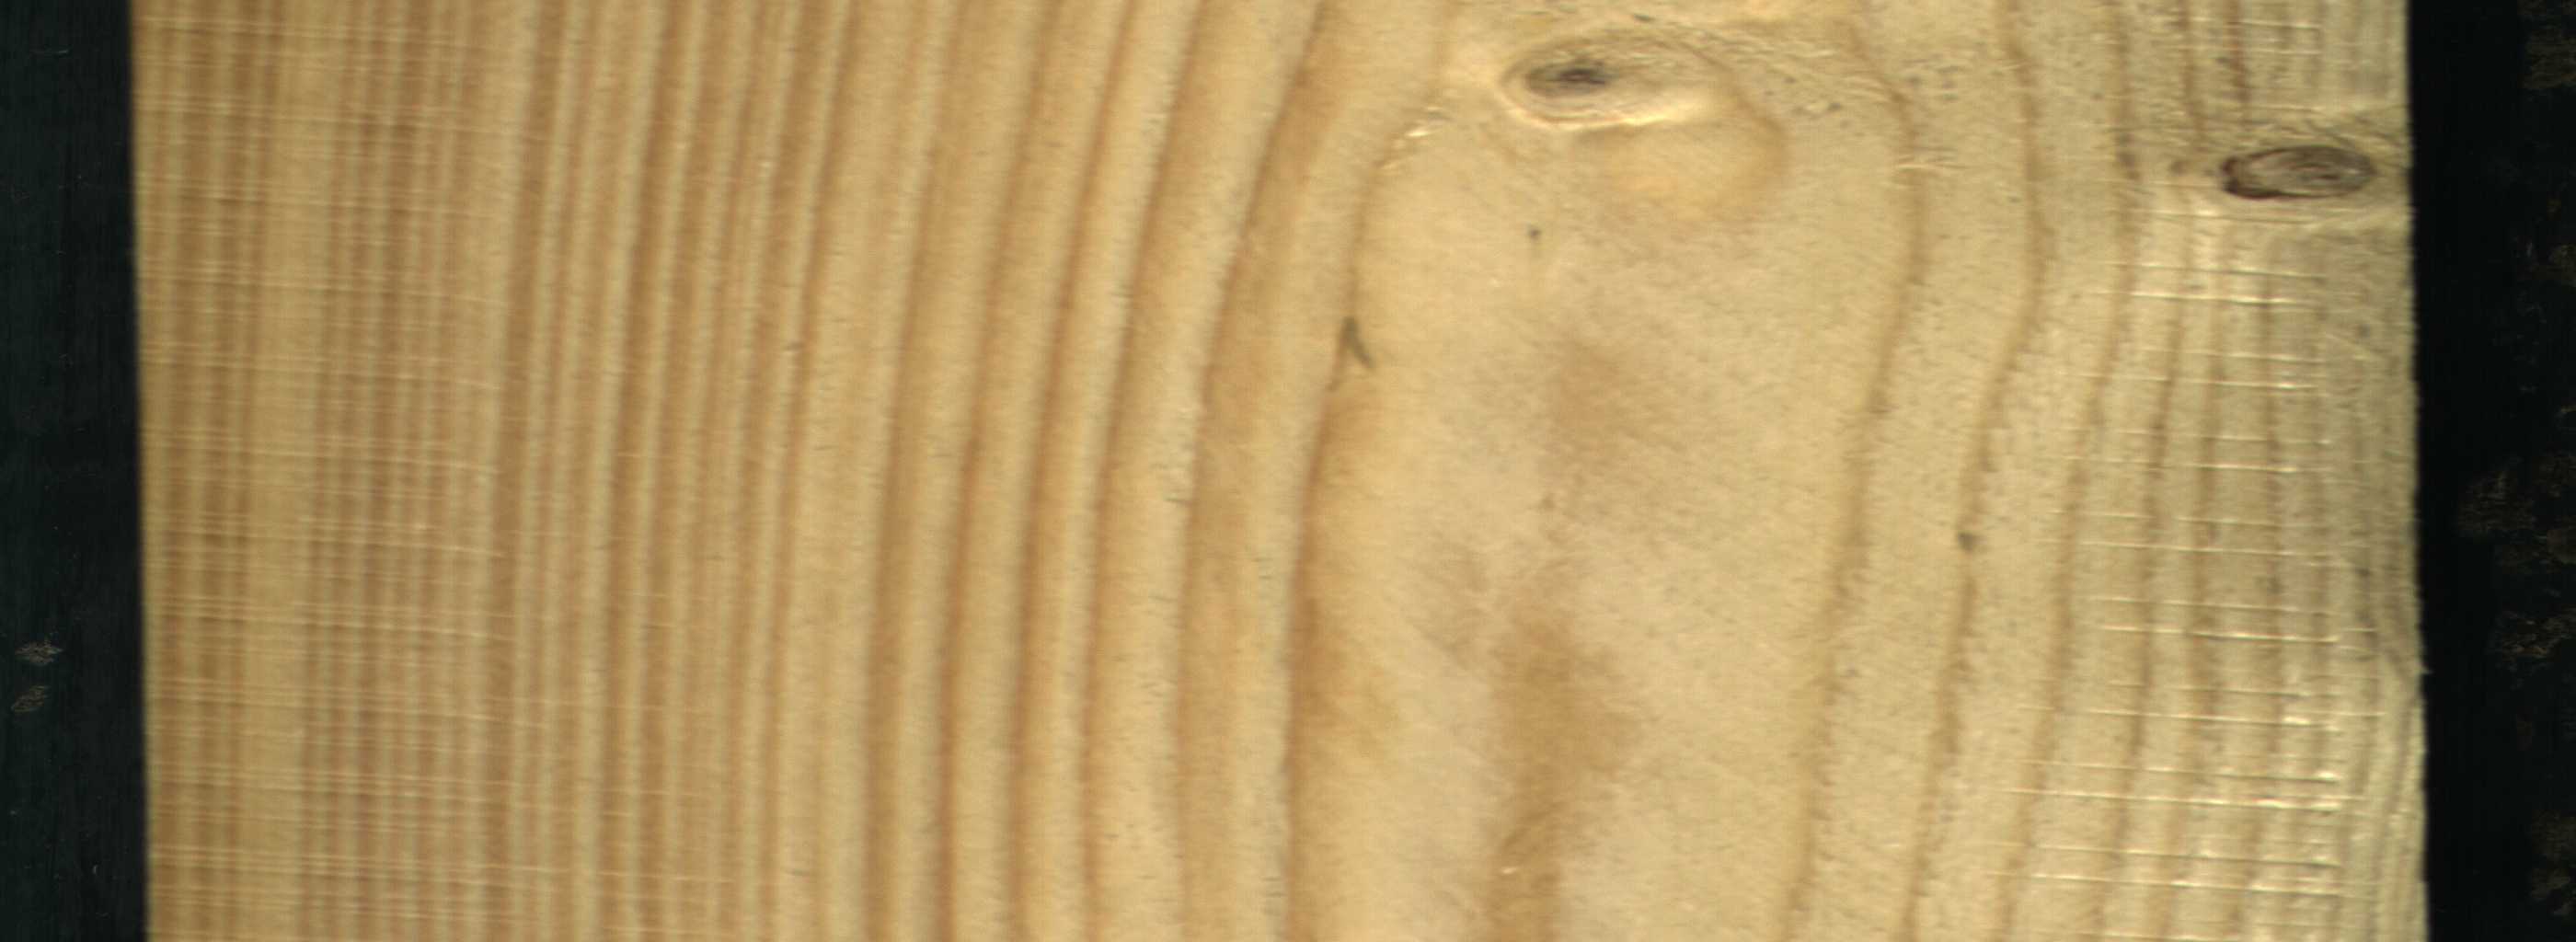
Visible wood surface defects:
Live_Knot
Live_Knot